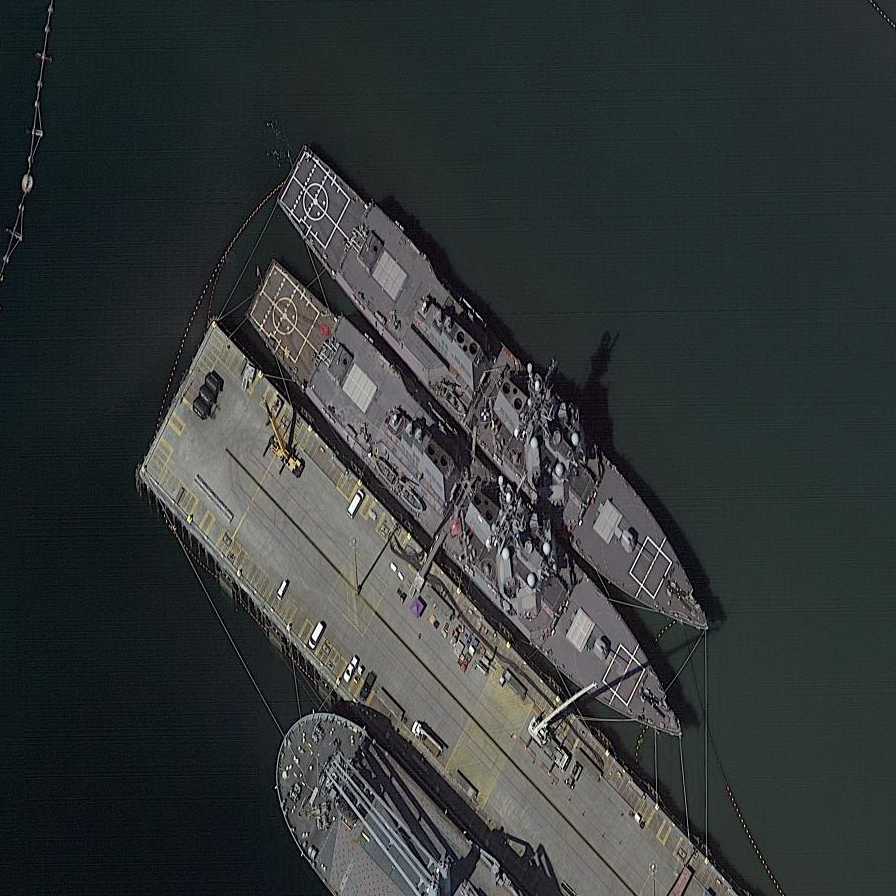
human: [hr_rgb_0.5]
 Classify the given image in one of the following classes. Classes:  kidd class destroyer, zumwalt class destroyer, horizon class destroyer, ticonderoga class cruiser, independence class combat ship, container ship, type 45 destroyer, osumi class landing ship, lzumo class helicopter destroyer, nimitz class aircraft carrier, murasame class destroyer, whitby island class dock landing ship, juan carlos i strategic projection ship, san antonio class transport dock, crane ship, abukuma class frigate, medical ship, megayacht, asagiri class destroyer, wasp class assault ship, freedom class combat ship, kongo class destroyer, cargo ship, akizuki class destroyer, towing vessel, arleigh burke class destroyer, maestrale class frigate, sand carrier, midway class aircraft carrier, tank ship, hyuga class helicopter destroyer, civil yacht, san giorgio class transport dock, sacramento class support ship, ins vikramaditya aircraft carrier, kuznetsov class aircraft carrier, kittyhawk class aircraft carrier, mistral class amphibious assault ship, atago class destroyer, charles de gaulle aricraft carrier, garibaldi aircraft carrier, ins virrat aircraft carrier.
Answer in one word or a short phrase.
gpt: Arleigh Burke class destroyer